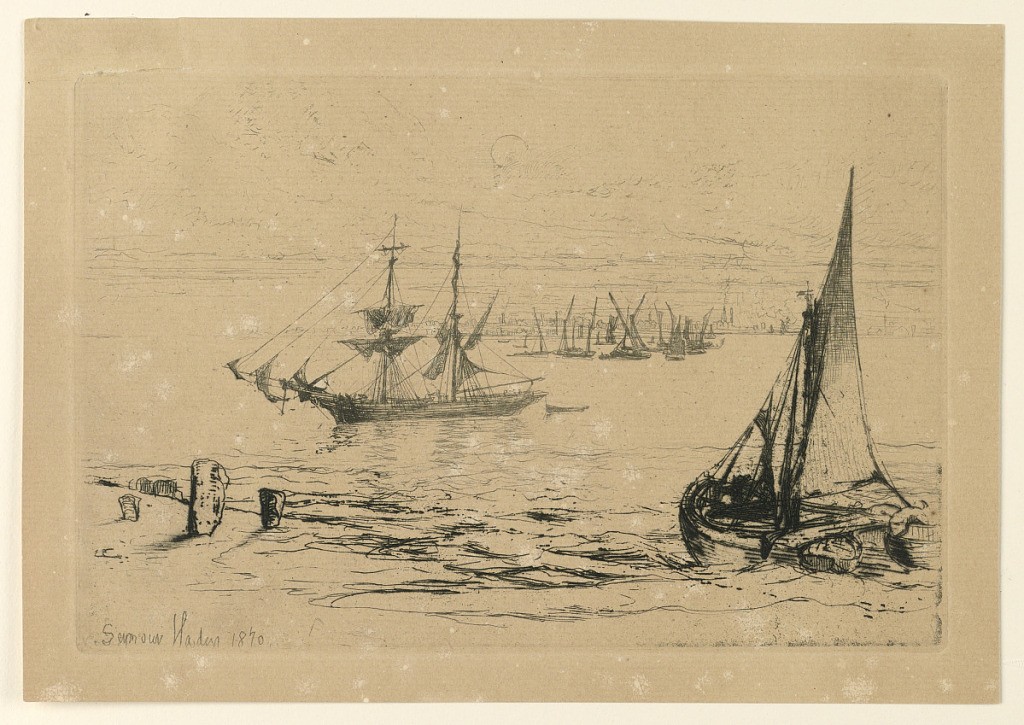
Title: A Brig at Anchor
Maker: Francis Seymour Haden, English, 1818–1910
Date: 1870
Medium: Etching on cream paper
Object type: Print
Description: At right foreground a brig lies at anchor, with bow towards right. At left mid-distance, a barge and more barges in further distance. A town in background.